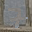
Label: 7